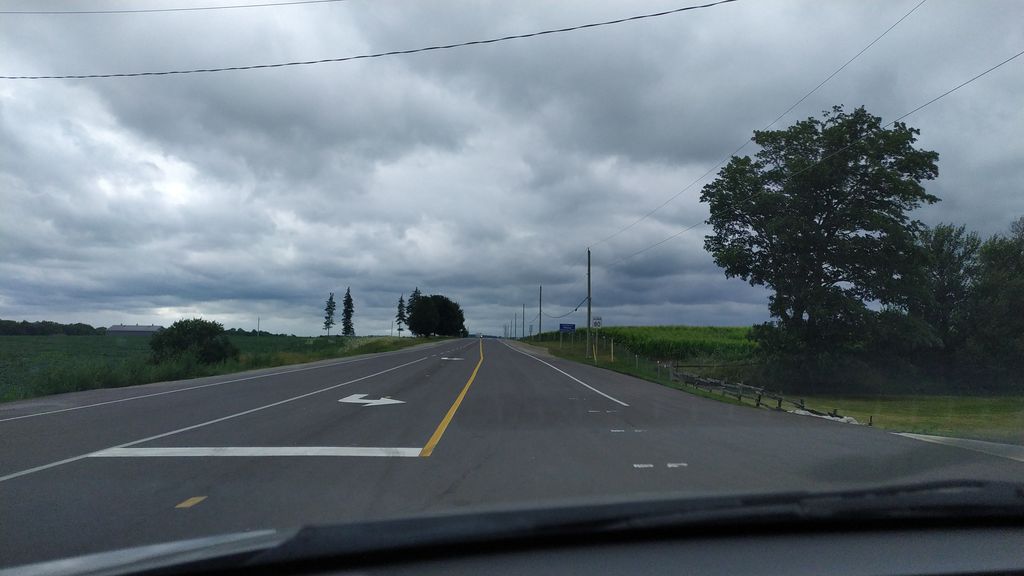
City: kitchener-waterloo